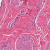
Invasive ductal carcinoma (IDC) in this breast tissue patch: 0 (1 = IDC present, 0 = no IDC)